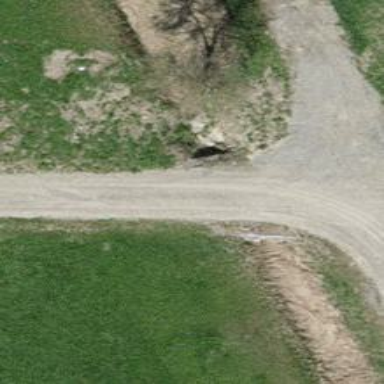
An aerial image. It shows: Culvert tunnel under ditch.